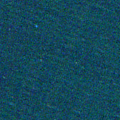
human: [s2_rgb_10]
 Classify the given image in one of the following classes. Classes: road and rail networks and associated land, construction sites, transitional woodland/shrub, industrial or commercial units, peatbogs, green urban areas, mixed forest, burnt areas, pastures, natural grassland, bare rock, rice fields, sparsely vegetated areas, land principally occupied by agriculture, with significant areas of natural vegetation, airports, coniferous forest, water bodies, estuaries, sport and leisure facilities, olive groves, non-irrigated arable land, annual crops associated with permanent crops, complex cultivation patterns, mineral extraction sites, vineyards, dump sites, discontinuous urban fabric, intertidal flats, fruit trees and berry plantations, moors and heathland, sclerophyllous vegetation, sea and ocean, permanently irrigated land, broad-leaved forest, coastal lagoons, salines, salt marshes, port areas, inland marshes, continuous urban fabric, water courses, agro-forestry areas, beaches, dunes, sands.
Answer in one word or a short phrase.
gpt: sea and ocean